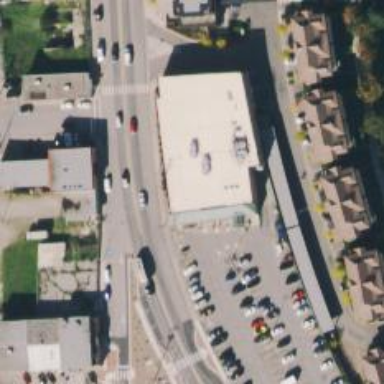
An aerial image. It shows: Supermarket.